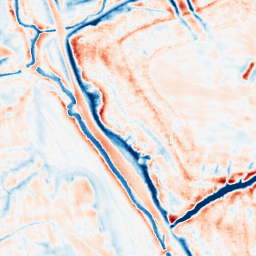
Category: edge_preserving
Decomposition family: bilateral
Decomposition parameters: d: 21
sigma_color: 150
sigma_space: 50
Upsampling method: sinc_blackman
Upsampling parameters: scale: 8
kernel_size: 16
Upsampling scale: 8